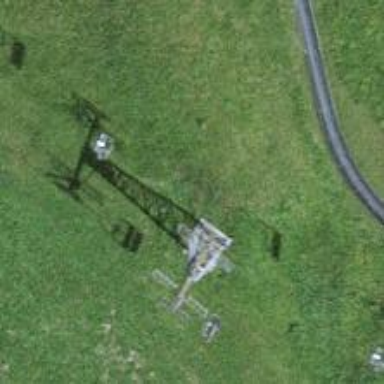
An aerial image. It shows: Pylon for aerialway.